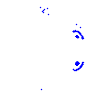
Particle: electron